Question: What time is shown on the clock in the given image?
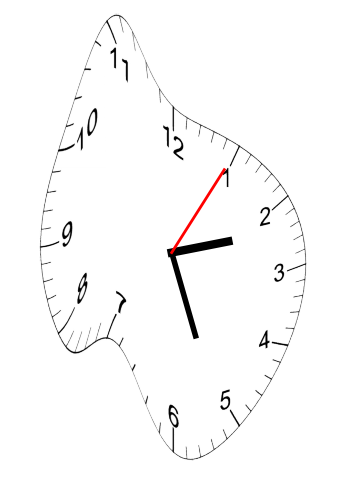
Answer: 02:26:05